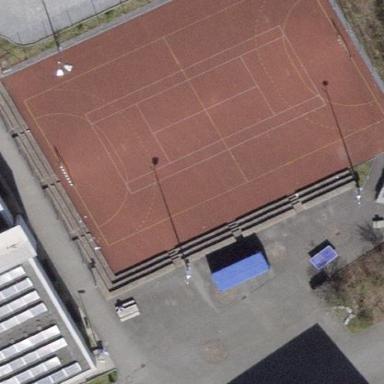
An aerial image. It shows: Multi-sport pitch on leisure land.